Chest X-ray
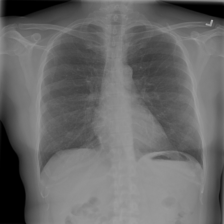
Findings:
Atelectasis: negative
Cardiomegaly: negative
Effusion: negative
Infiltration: negative
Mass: negative
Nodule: negative
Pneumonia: negative
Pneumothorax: negative
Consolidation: negative
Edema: negative
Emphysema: negative
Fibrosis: negative
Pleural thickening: negative
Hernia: negative